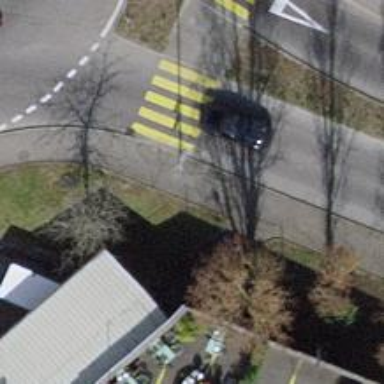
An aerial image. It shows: Kerb serving as barrier.